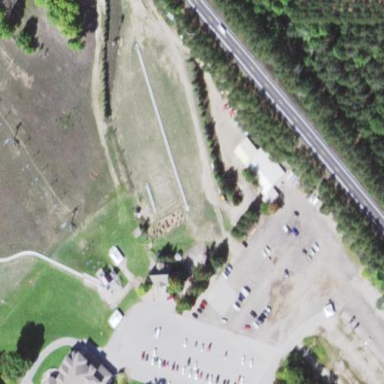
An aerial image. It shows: Downhill skiing track.